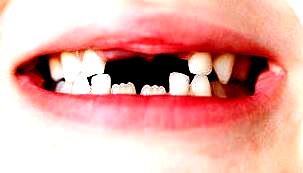
Condition: hypodontia